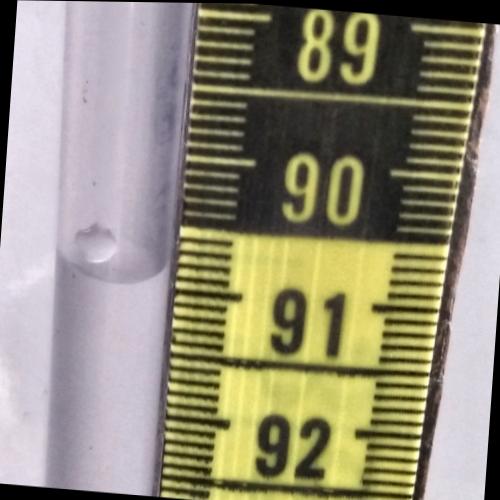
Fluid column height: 90.9 cm